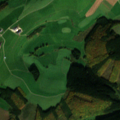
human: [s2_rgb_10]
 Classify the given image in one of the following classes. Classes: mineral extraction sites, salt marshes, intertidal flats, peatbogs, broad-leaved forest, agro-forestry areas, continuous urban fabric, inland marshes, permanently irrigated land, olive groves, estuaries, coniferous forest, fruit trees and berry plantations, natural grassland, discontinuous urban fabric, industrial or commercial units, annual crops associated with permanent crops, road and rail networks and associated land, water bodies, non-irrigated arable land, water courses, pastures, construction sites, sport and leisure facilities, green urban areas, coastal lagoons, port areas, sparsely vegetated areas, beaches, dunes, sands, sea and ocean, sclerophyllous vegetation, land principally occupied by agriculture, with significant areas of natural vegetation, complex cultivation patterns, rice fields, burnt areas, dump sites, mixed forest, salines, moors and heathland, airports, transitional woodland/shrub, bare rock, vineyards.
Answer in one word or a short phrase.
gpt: discontinuous urban fabric, pastures, complex cultivation patterns, land principally occupied by agriculture, with significant areas of natural vegetation, coniferous forest, mixed forest